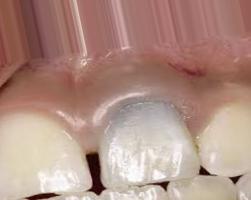
Condition: Tooth Discoloration